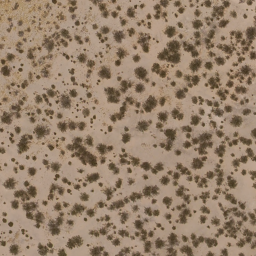
Label: chaparral